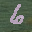
Label: 6